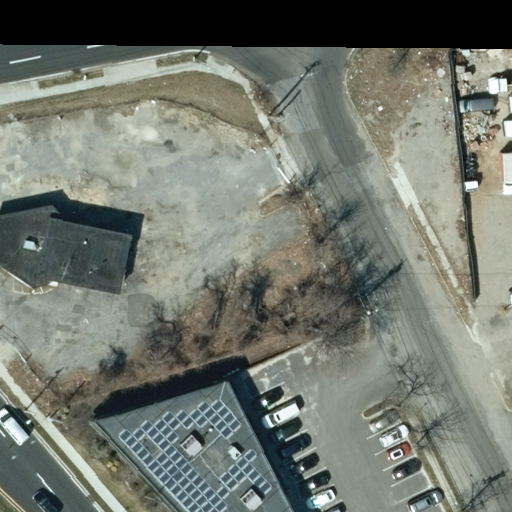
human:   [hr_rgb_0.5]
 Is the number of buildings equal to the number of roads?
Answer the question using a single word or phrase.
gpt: no

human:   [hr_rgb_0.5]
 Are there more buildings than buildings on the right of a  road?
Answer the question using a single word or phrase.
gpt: yes

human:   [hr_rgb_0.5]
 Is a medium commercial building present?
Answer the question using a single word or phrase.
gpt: yes

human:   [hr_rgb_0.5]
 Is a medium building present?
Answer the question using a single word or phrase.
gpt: yes

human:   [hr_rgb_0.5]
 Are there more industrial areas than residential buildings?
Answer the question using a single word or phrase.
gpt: yes

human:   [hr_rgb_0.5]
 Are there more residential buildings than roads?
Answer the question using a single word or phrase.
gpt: no

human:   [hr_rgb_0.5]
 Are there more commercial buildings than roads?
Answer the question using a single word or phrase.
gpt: no

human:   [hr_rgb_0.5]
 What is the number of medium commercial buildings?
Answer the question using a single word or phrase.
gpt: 1

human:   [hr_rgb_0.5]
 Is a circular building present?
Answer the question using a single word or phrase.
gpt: no

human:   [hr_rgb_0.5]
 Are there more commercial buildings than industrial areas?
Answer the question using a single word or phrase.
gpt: yes

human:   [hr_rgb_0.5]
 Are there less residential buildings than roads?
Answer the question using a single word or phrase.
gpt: yes

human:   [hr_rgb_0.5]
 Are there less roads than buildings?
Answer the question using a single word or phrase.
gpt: no

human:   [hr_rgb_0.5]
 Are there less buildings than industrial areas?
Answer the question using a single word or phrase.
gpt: no

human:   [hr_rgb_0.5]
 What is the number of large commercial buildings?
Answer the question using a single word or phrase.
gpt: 0

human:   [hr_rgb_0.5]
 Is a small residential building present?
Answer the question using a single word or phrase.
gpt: no

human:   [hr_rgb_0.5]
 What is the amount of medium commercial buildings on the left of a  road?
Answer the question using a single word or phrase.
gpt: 1

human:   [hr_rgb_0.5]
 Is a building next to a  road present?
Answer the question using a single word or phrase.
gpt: yes

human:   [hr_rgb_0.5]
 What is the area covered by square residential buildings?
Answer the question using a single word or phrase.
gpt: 0m2

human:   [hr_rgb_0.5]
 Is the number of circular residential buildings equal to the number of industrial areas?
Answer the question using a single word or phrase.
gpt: no

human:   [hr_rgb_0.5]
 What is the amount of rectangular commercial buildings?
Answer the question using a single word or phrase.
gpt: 2

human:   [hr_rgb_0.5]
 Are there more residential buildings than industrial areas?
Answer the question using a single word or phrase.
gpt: no

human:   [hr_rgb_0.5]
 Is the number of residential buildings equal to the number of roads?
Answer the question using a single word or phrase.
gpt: no

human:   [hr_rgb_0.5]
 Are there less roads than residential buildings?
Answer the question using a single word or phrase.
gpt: no

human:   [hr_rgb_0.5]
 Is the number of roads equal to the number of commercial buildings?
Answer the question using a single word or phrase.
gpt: no

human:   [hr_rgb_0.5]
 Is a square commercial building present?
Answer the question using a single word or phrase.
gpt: no

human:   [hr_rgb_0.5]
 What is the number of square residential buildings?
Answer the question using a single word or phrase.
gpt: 0

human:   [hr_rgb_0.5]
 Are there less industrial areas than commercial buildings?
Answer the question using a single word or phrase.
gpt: yes

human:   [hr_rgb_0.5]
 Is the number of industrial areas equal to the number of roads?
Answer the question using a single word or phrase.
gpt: no

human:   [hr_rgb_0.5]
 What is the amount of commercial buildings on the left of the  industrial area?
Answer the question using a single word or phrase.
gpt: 0

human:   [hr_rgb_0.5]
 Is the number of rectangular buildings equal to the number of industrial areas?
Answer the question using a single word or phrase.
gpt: no

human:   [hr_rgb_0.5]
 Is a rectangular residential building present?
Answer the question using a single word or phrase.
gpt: no

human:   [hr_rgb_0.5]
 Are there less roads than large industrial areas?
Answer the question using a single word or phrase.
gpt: no

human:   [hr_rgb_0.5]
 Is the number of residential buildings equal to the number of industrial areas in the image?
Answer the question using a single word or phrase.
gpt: no

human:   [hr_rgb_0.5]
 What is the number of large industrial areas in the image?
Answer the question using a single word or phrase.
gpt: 1

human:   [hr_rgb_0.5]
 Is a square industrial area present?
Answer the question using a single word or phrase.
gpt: no

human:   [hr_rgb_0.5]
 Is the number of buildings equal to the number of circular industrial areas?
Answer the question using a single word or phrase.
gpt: no